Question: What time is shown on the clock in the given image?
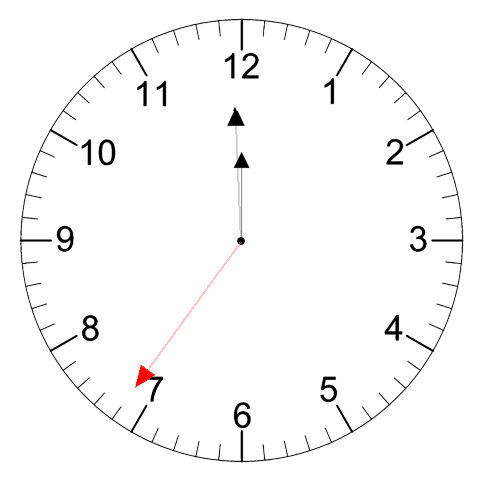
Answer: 11:59:36